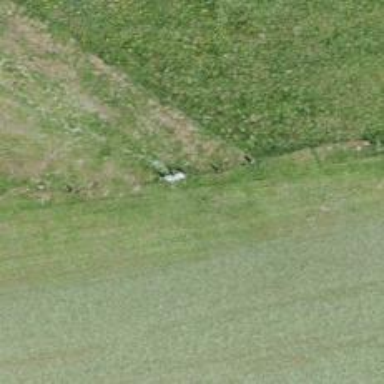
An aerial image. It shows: Path covered in grass.